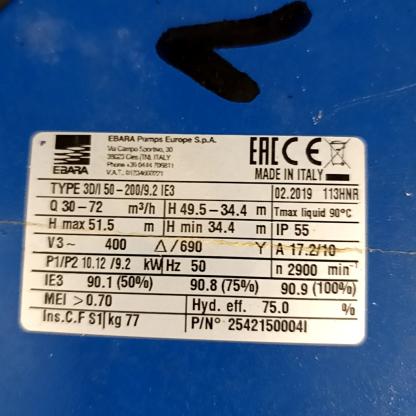
Klasa: tabliczka-znamionowa